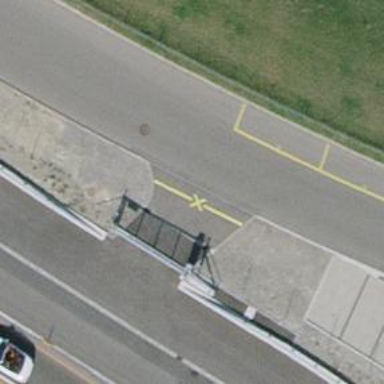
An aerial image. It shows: Gate.